Interaction volume radius: 10 \u00c5
Interaction volume height: 35 \u00c5
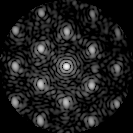
Disorder parameter: 0.328